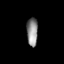
Tissue: lung
Cell type: Endothelial cells
Senescence score: 0.637
Nuclear area (px): 309
Mean DAPI intensity: 139.052